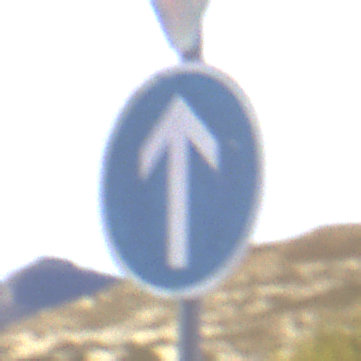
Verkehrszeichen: VorgeschriebeneFahrtrichtungGeradeaus
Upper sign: VorfahrtGewaehren
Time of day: MorningAfternoon
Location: Outdoor (Nature)
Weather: PartlyCloudy
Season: NotSpecified
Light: Natural